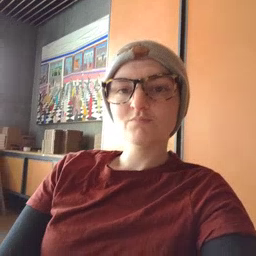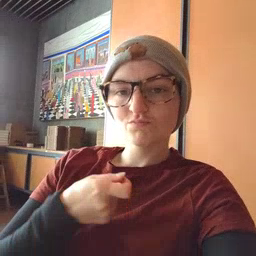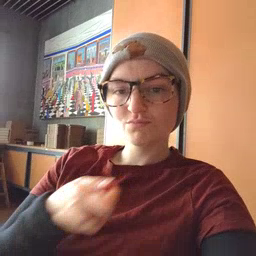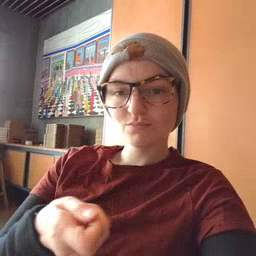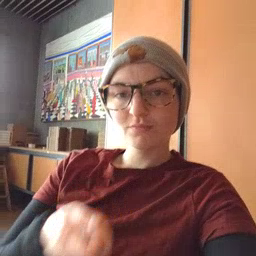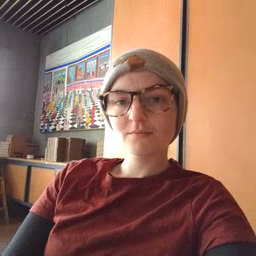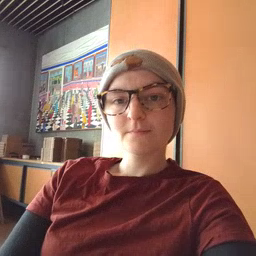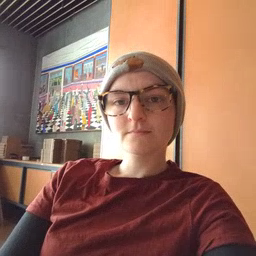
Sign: vacuum